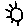
Label: sun